Aerial crown-view tile of a tropical tree (Barro Colorado Island, Panama), acquired 20240918:
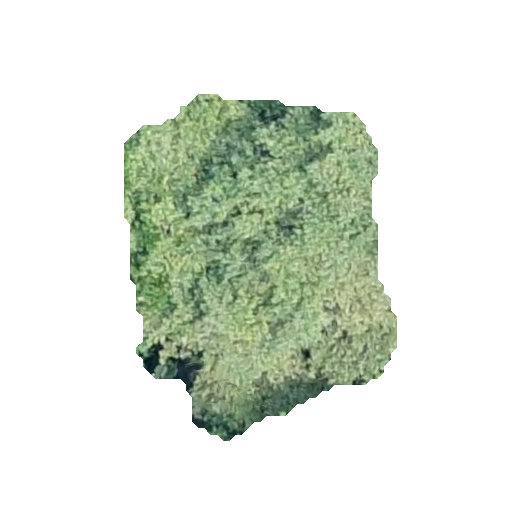
Species: Chrysophyllum cainito
GBIF accepted scientific name: Chrysophyllum cainito
Crown area: 112.205 m²